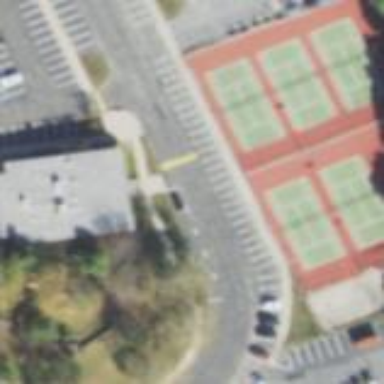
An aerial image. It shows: Tennis court in leisure pitch.